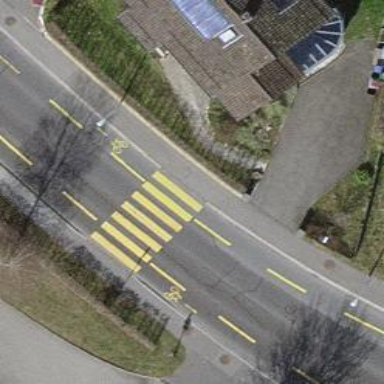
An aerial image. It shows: Marked crossing with zebra stripes on the road.